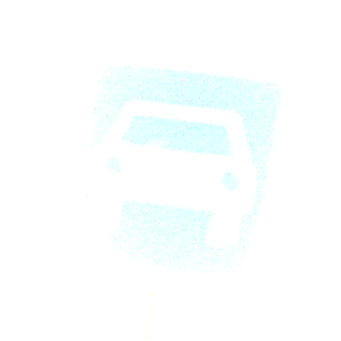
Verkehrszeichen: Kraftfahrstrasse
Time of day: SunriseSunset
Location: Outdoor (Nature)
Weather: Clear
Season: NotSpecified
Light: Natural